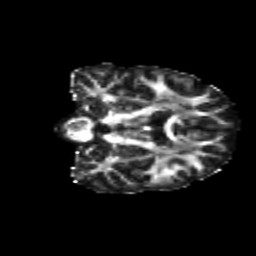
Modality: FA
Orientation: coronal
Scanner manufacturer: siemens
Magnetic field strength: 3 T
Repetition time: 4.16 s
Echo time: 0.0806 s